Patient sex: F
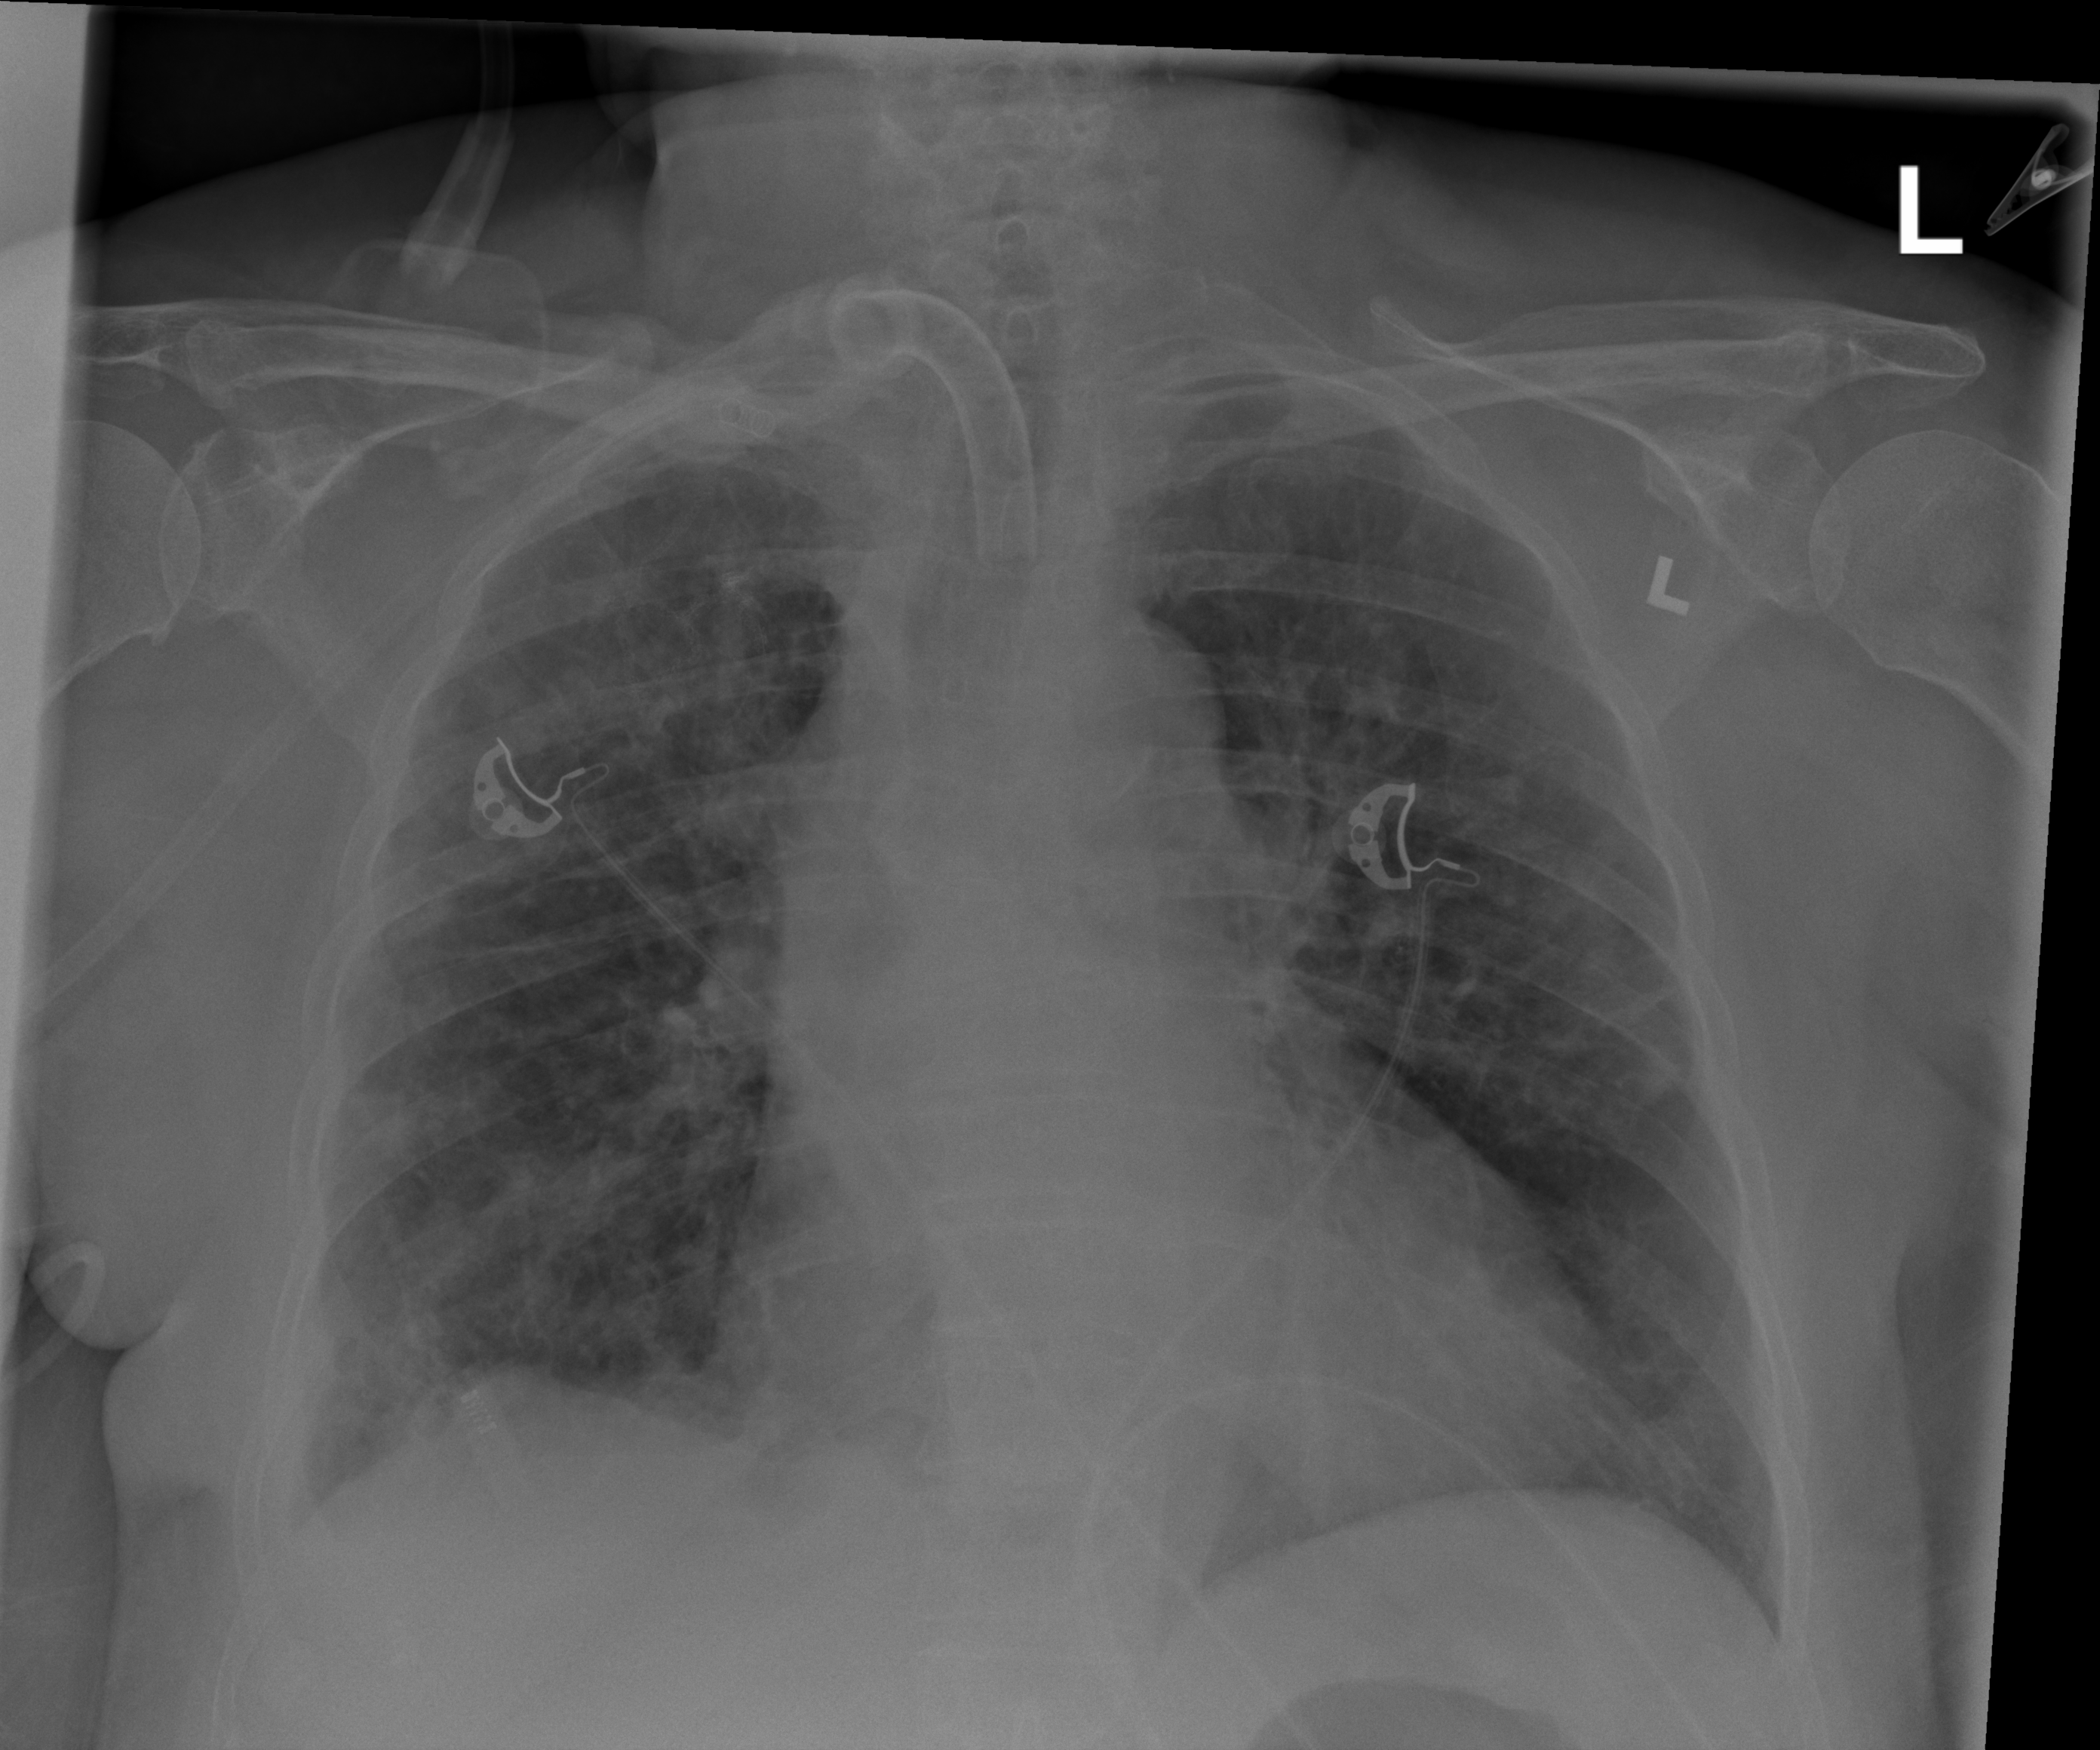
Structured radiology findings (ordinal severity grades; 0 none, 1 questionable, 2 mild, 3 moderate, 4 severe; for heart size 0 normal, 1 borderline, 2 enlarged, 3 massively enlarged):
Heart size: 2
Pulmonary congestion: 1
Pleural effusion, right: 2
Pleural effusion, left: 0
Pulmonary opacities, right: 2
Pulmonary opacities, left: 2
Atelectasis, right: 2
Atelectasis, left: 0